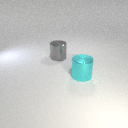
large cyan metal cylinder to the right of large gray metal cylinder